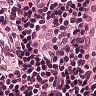
Metastatic tissue present: no